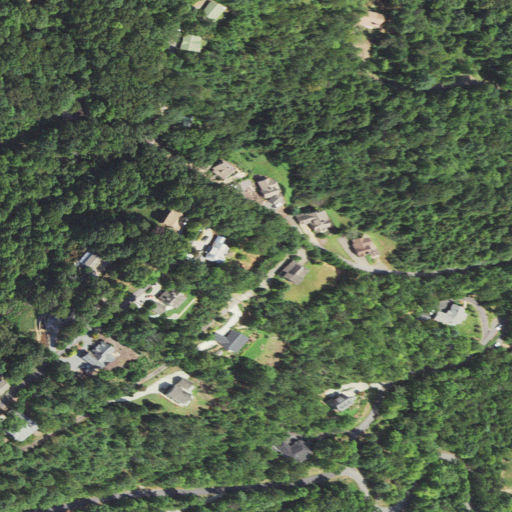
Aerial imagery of mountain in North Carolina named Cherry Mountain containing open development, deciduous forest, grassland, low intensity development, shrub, pasture, and mixed forest